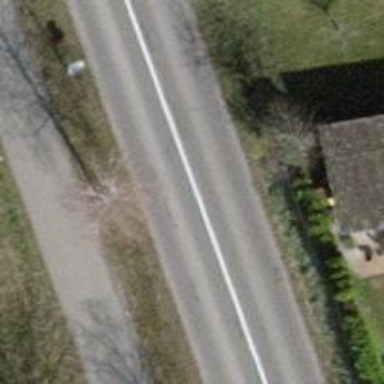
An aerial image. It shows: Tertiary road with asphalt surface and separate sidewalk.